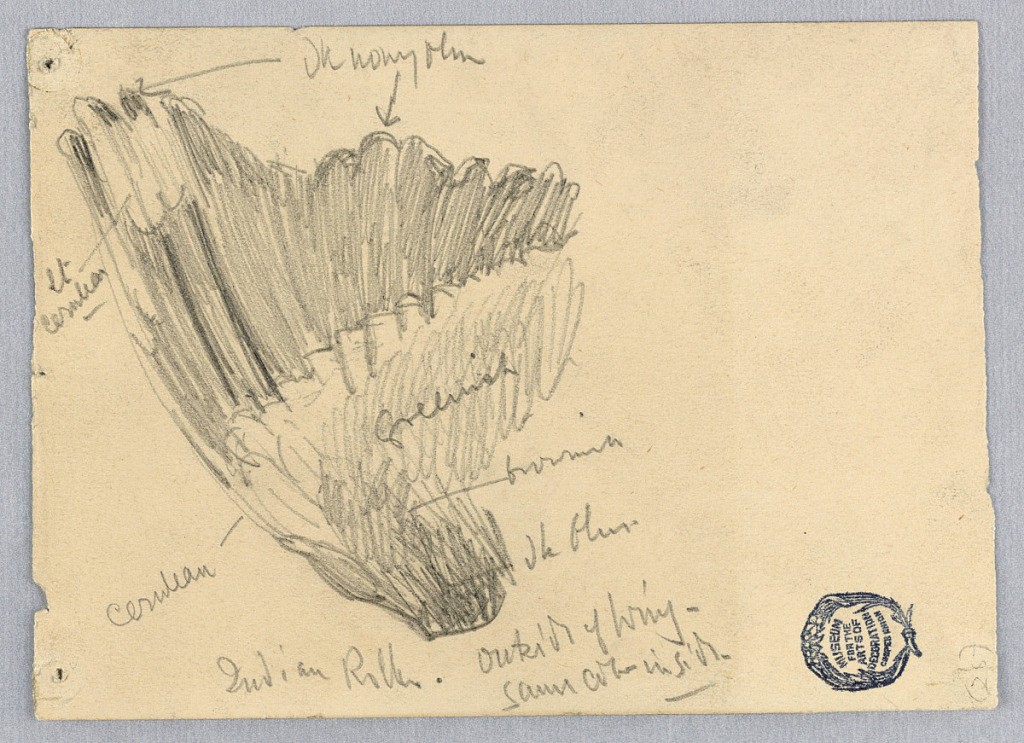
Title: Sketch of a Wing
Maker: Francis Augustus Lathrop, American, 1849–1909
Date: ca. 1895
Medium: Graphite on paper
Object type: Drawing
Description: Sketch of the wing of a bird, with notes on colors throughout.